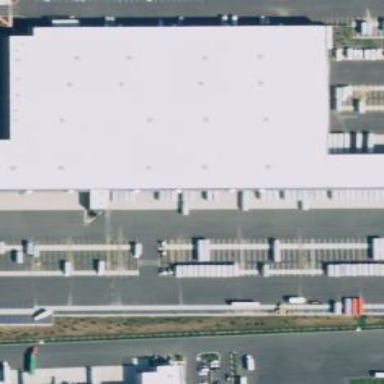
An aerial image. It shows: Post depot building.